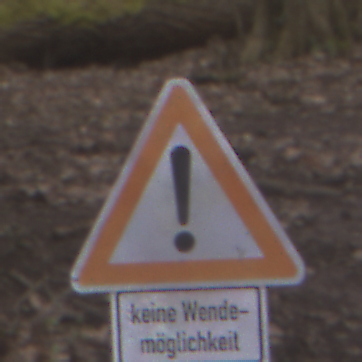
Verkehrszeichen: Gefahrenstelle
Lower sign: HinweisGeaenderteVorfahrtVerkehrsfuehrungVerkehrsregelung3
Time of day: MorningAfternoon
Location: Outdoor (Nature)
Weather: Overcast
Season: Autumn
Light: Natural